Question:
'''
import pandas as pd
df = pd.read_csv('/home/josepm/Documents/test_ver2.csv')
---------------------------------------------------------------------------
FileNotFoundError Traceback (most recent call last)
<ipython-input-3-5cd7fd573fb7> in <module>()
1 import pandas as pd
----> 2 df = pd.read_csv('/home/josepm/Documents/test_ver2.csv')
'''
I try to import a CSV file using pandas and every time it says that it doesn't find the file. It's like Jupyter doesn't see it. I tried to do this:
'''
import os
os.path.isfile('/home/josepm/Documents/test_ver2.csv')
'''
and it doesn't see the file either.
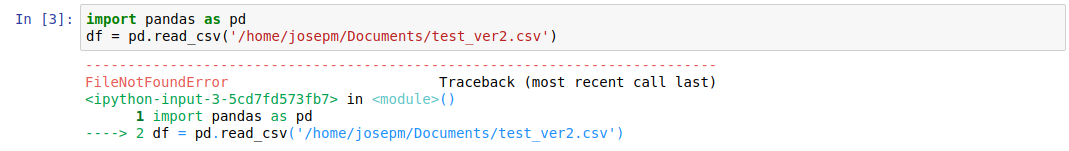
Answer: Change
'''
pd.read_csv('\Users\user\Desktop\Workbook1.csv')
'''
to
'''
pd.read_csv(r'C:\Users\user\Desktop\Workbook1.csv')
'''